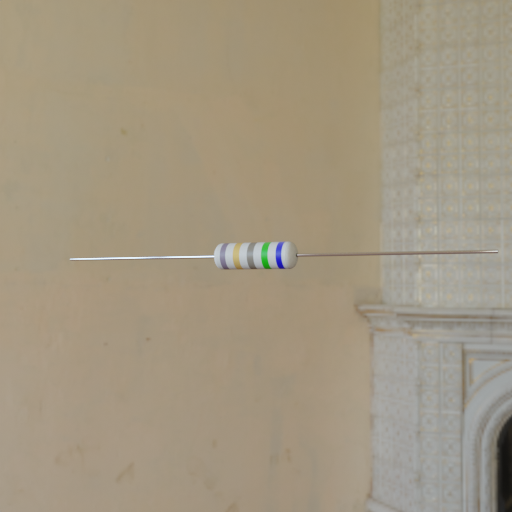
Resistor colour bands (in order): gray, gold, gray, green, blue